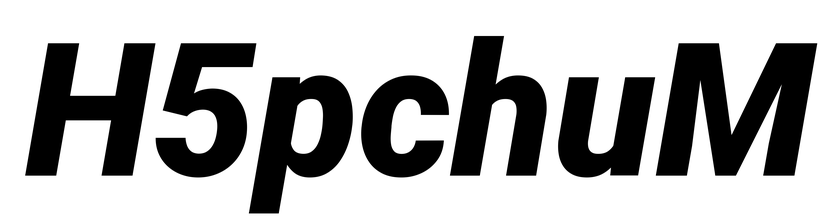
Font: Roboto-Italic_Black_Italic